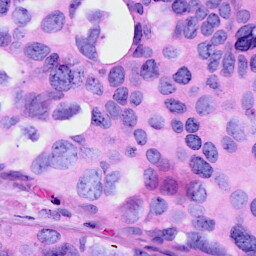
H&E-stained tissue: Breast